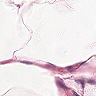
Metastatic tissue present: no